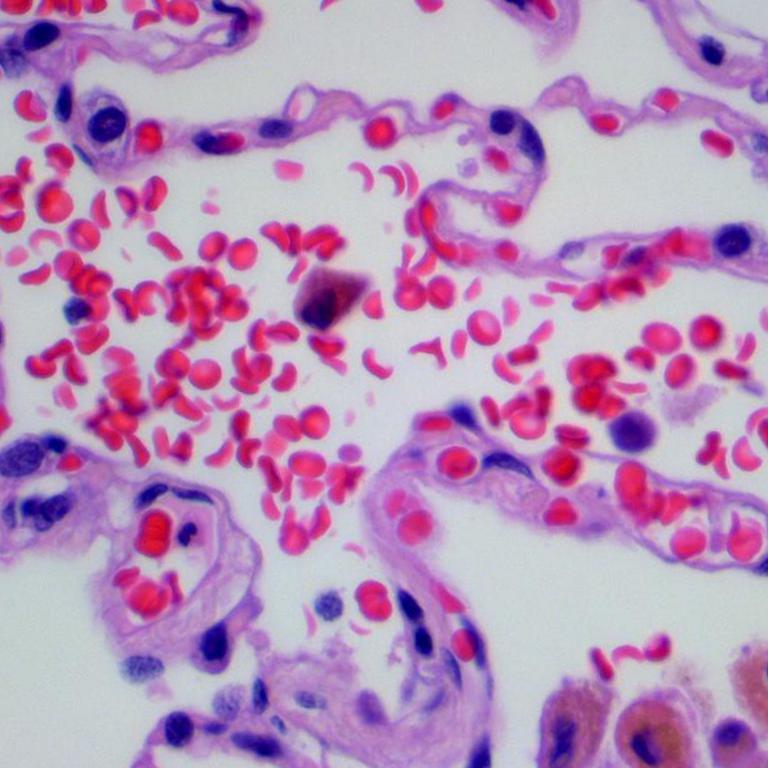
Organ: lung
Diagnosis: benign